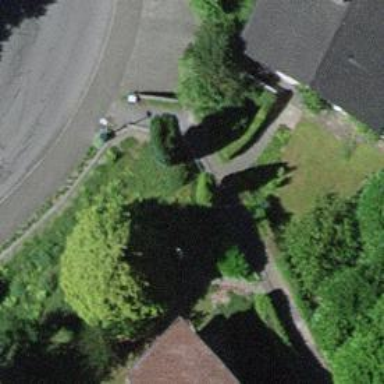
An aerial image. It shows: Set of steps on the road.